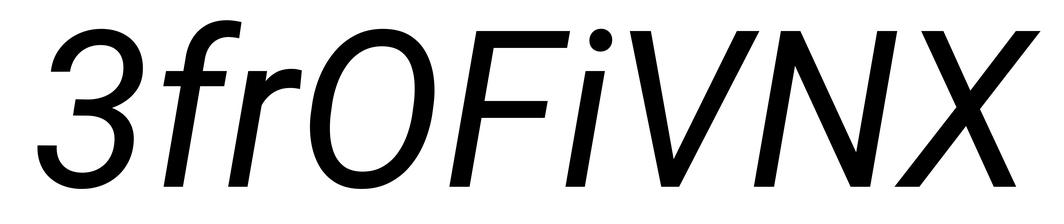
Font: Roboto-Italic_Italic